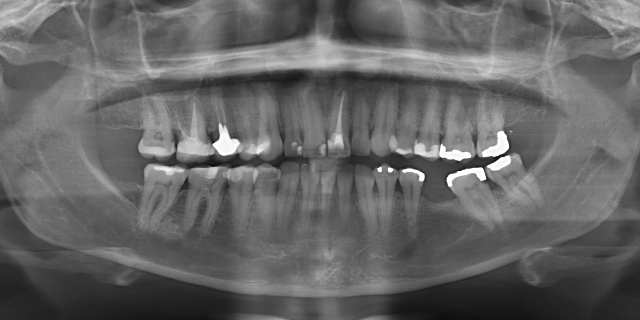
adult